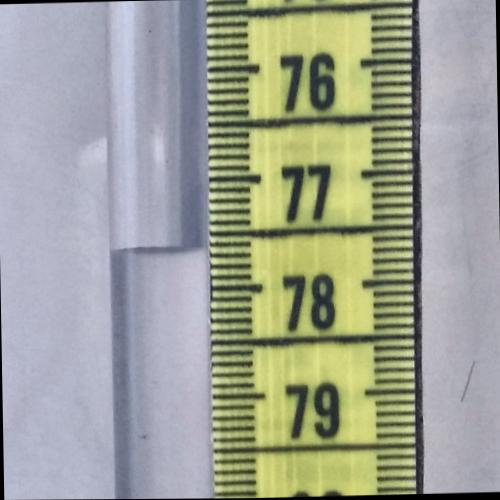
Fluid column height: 77.6 cm